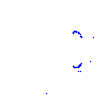
Particle: kaon